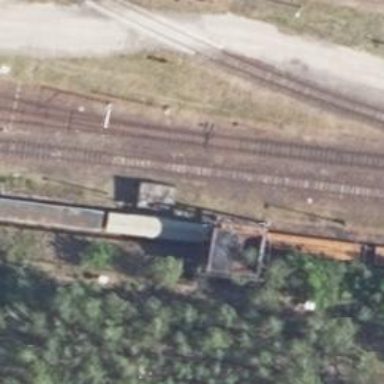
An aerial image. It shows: Railway switch.